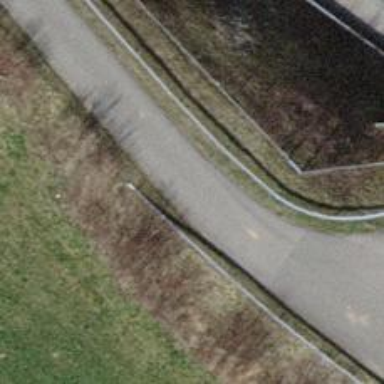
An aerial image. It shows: Asphalt track with grade 1 surface. There is embankment along the side of the track.